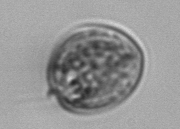
Label: Prorocentrum